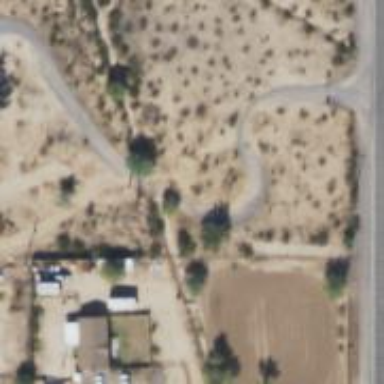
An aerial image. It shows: Driveway.